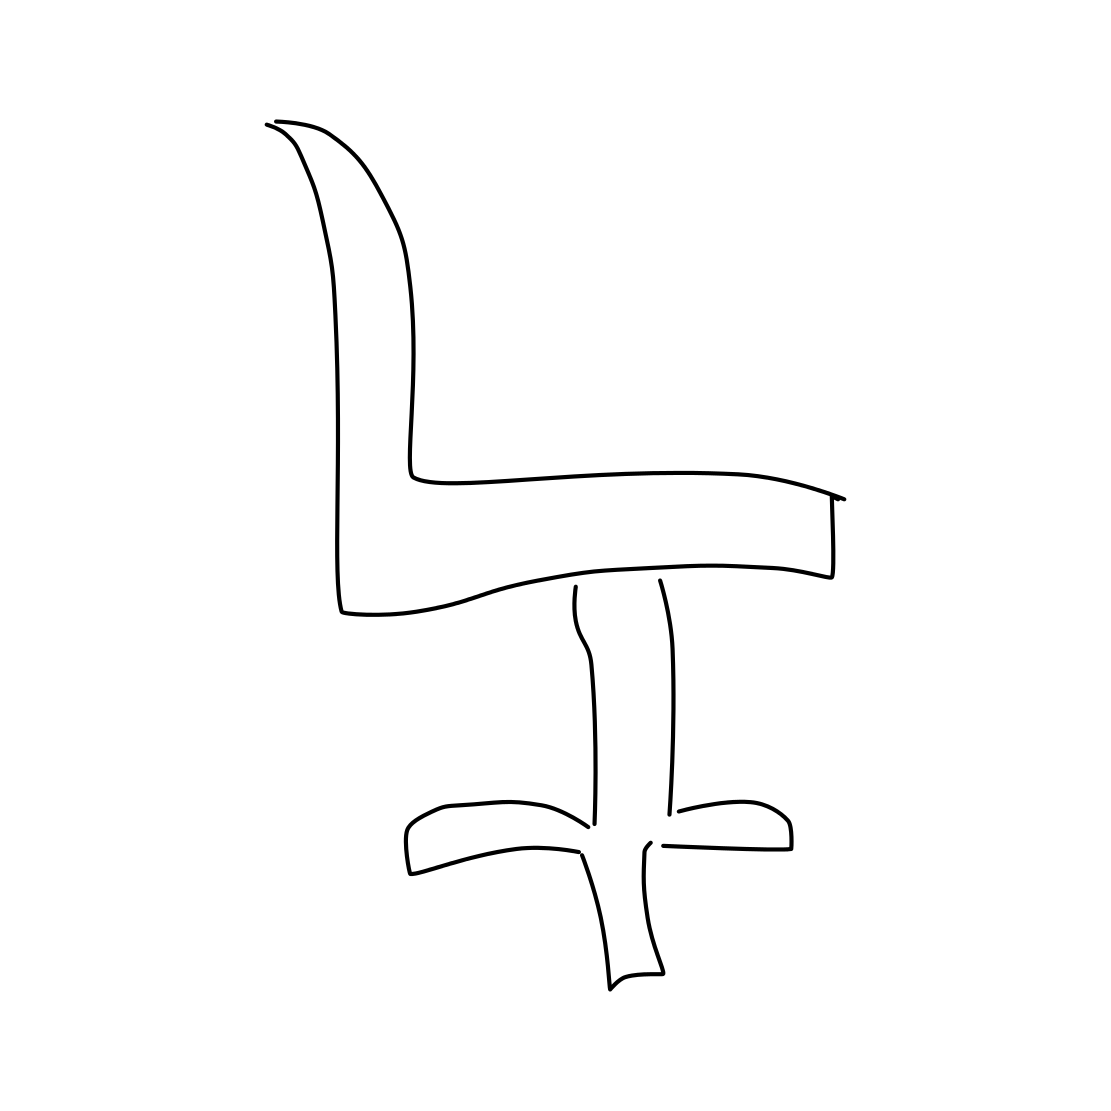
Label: armchair